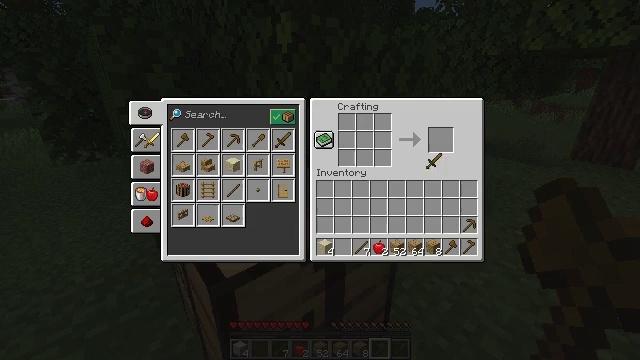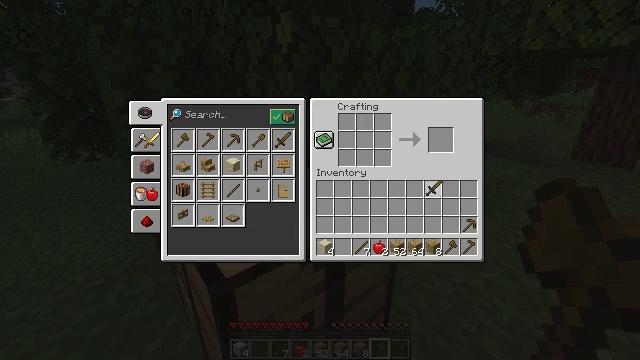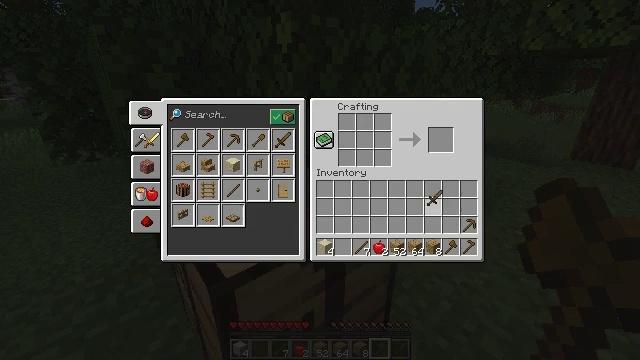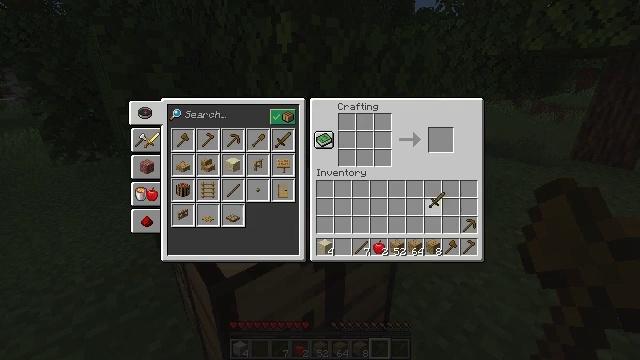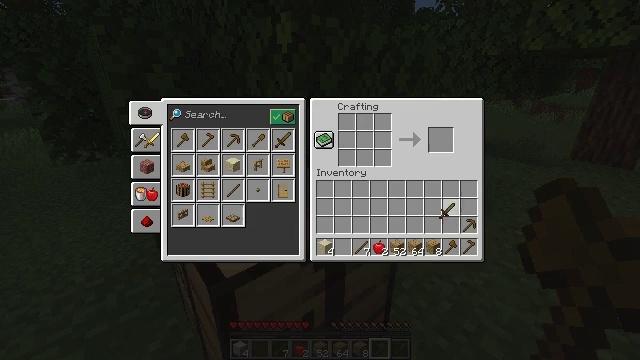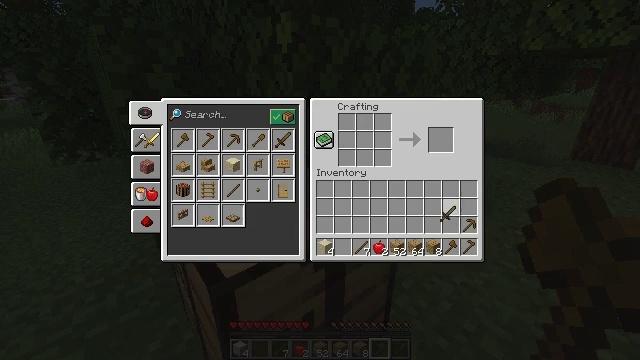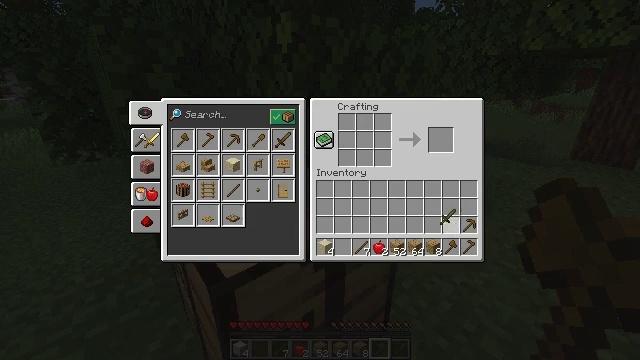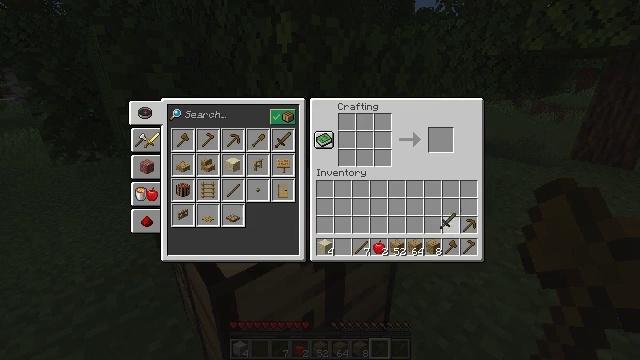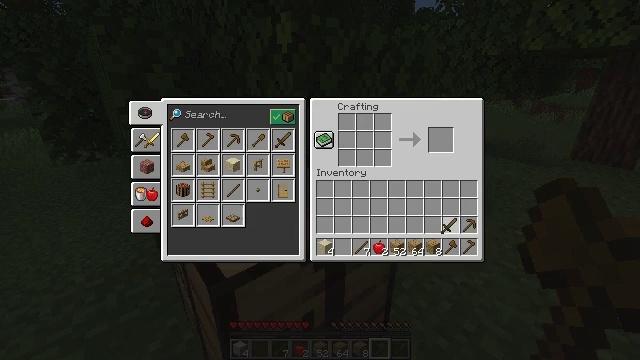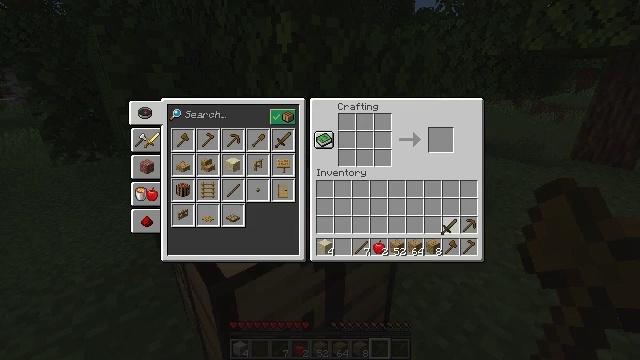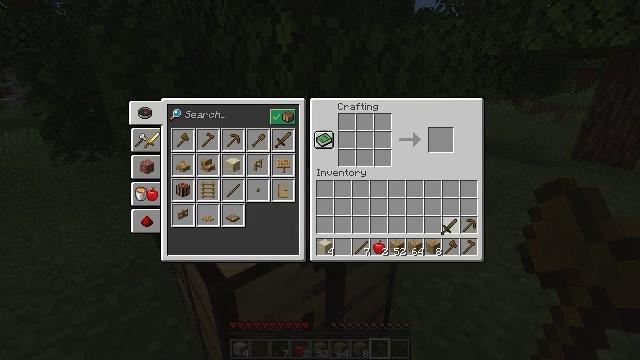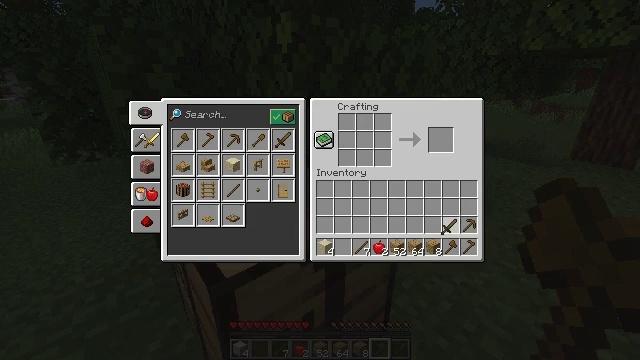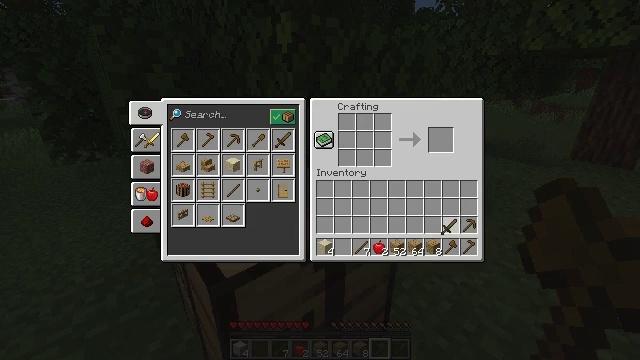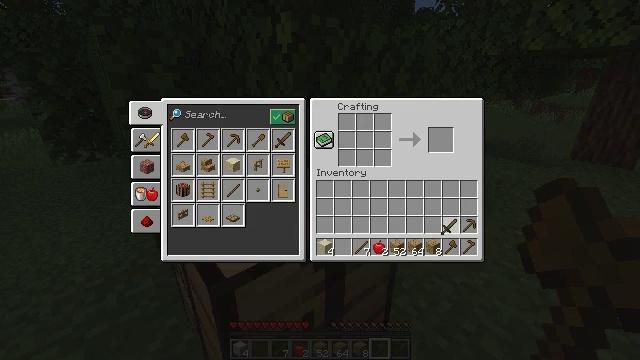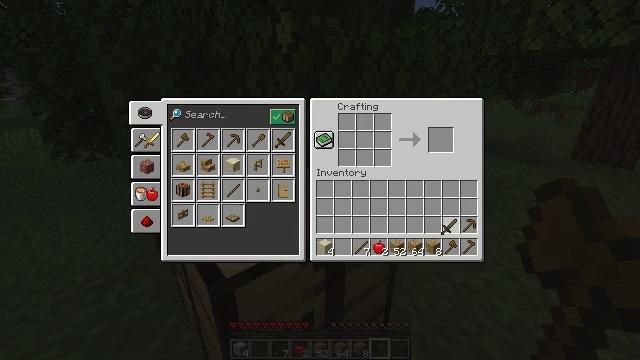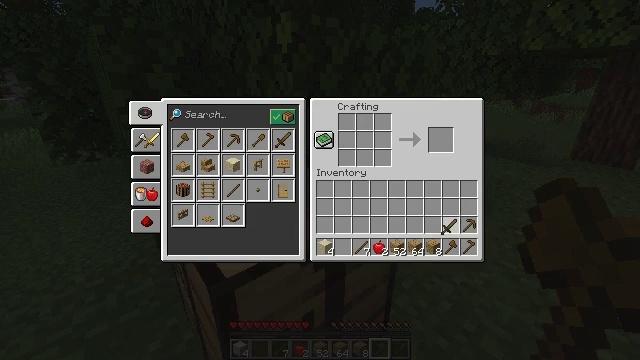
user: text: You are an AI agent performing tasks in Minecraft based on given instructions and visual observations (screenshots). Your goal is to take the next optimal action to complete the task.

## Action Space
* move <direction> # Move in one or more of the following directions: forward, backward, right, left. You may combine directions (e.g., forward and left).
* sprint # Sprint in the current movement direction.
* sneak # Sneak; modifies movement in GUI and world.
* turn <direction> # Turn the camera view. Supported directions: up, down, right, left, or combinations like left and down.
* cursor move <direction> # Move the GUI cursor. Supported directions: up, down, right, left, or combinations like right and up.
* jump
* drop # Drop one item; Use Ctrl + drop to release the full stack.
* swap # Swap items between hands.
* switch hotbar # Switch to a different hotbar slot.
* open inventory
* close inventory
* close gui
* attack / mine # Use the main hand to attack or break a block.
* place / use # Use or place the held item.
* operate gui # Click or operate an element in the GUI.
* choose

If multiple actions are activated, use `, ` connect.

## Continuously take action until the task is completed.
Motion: motion action
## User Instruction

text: Left click on the crafting table
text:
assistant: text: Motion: turn down
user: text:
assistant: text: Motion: turn down
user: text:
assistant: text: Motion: no_op
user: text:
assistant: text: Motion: turn right and down
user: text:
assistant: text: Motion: no_op
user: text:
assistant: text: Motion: no_op
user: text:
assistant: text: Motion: no_op
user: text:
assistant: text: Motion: no_op
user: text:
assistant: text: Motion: no_op
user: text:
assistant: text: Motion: no_op
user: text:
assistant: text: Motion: no_op
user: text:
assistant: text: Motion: no_op
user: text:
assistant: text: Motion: no_op
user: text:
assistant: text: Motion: attack / mine
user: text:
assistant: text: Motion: attack / mine
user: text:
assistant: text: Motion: attack / mine
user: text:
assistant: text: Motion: attack / mine
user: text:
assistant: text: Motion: no_op
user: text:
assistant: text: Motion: no_op
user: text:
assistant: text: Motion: no_op
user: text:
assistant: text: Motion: no_op
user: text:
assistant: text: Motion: no_op
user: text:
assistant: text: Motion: turn down
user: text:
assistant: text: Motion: turn down
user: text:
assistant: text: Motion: turn left
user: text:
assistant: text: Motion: turn left
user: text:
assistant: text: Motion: turn left
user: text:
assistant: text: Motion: turn left
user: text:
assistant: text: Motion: no_op
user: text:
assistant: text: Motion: no_op